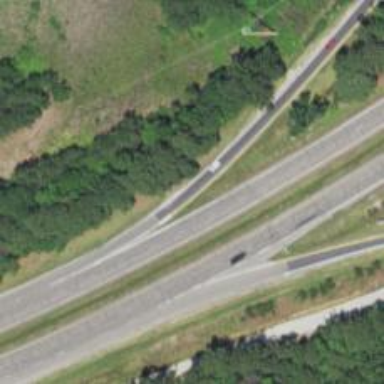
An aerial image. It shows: Trunk link highway.